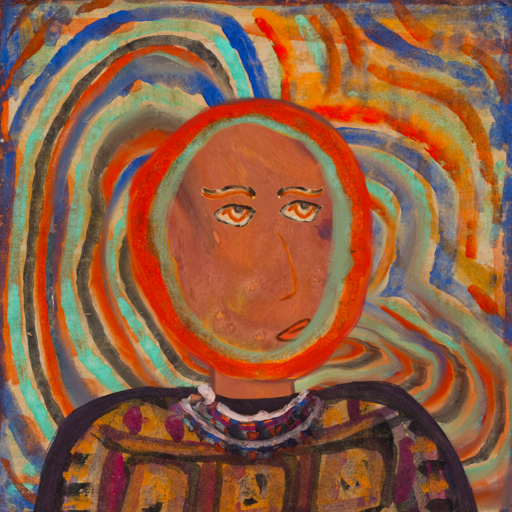
Background: Sisters, Head And Neck Side: Mother_And_Son_Son, Face Side: Experience, Bust: Doll, Hair Side: Sisters, Head Accessory: Blank, Second Necklace: Blank, Necklace: Hypocrite_1, Baby: Blank